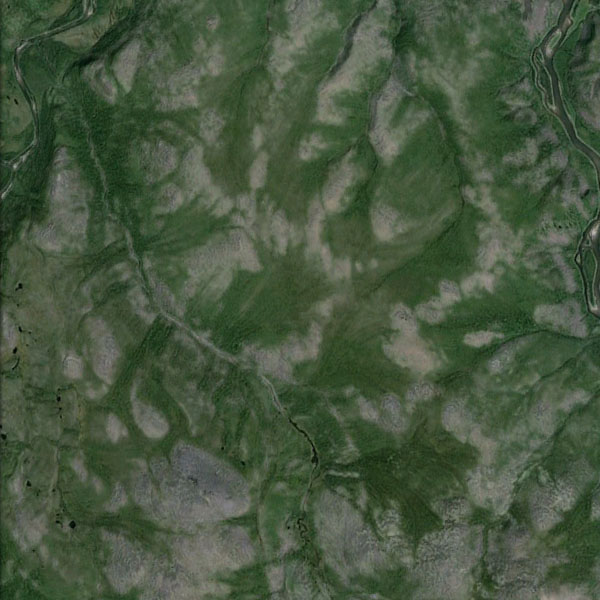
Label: Mountain